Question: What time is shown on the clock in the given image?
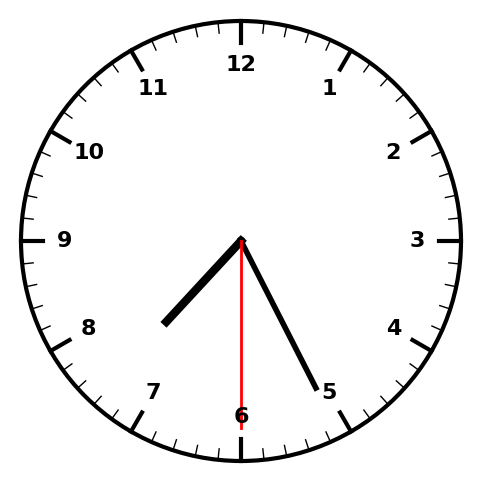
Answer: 07:25:30